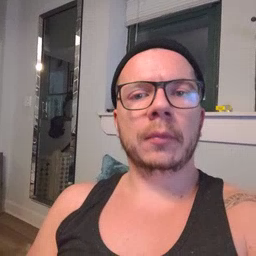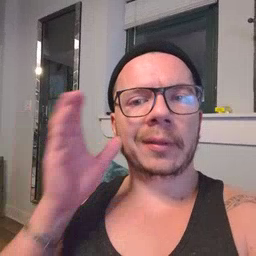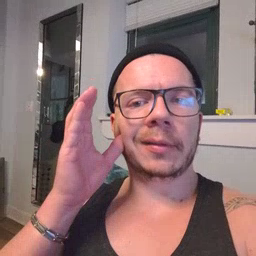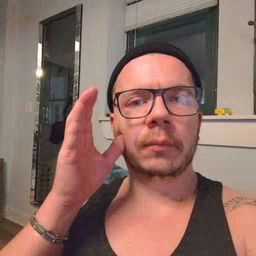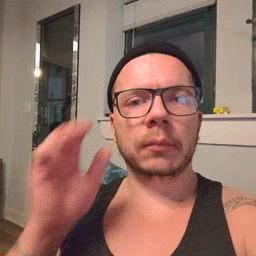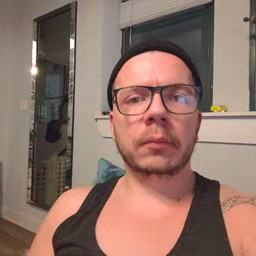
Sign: listen